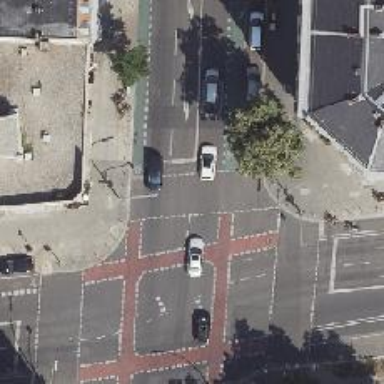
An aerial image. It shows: Crossing with traffic signals.